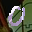
Label: 0